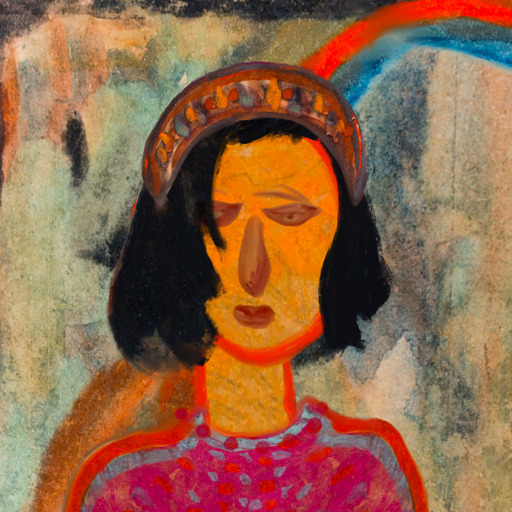
Background: Childish, Head And Neck Front: Sisters, Face Front: Pious_Lady, Bust: Sisters, Hair Front: Mosgoul, Head Accessory: Hypocrite, Second Necklace: Blank, Necklace: Irani_3, Baby: Blank